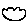
Label: cloud